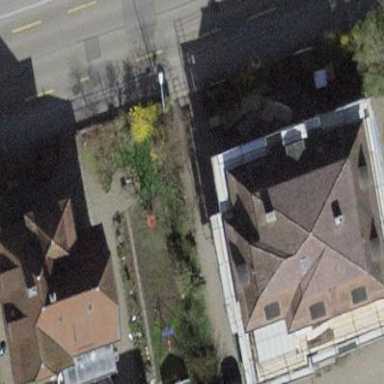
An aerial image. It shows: Building with tile roof.